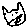
Label: cat